Question: I have a 'pe:fluidGrid' within 'p:dataList' wich reads elements from a hashmap.
I used to hava 'ui:repeat' instead of p:dataList butt changed it due to this post: <URL>
My Problem now is: that the inner fluidGrid is not correctly updating its 'var data'.
'''
<p:dataList var="pdi" value="#{FormGenerator.formItems.keySet()}" id="all" varStatus="loop" type="none" >
<p:panel id="panel" header="#{pdi.getFragmentDefinition().getFragmentName()}" style="margin-bottom:1em; width:100%;" >
<pe:fluidGrid id="fluidGrid" value="#{FormGenerator.formItems[pdi]}" var="data"
hGutter="20" vGutter="10" widgetVar="fluidGridWdgt_#{loop.index}" >
#{data.id} #{data.label}
<pe:fluidGridItem type="stringValue" id="txt_">
<div class="dynaFormLabel">
#{data.id}
<p:outputLabel for="txt" value="#{FormGenerator.formItems[pdi].get(data.id).getData().label} _ #{data.id}"/>
</div>
<p:inputText id="txt" value="#{FormGenerator.formItems[pdi].get(data.id).getData().value}"/>
</pe:fluidGridItem>
<pe:fluidGridItem type="integerValue" id="int_">
<div class="dynaFormLabel">
#{data.id}
<p:outputLabel for="int" value="#{FormGenerator.formItems[pdi].get(data.id).getData().label} _ #{data.id}"/>
</div>
<p:spinner id="int" value="#{FormGenerator.formItems[pdi].get(data.id).getData().value}" />
</pe:fluidGridItem>
<pe:fluidGridItem type="dateValue" id="cal_">
<div class="dynaFormLabel">
#{data.id}
<p:outputLabel for="cal" value="#{FormGenerator.formItems[pdi].get(data.id).getData().label} _ #{data.id}"/>
</div>
<p:calendar id="cal" value="#{FormGenerator.formItems[pdi].get(data.id).getData().value}" showOn="button"/>
</pe:fluidGridItem>
</pe:fluidGrid>
</p:panel>
</p:dataList>
'''

Each Panel in the screenshot is created within the p:dataList. As you can see highlighted in red, The second panel starts with the last value of the first panel. The second panel is not complete du to a then occuring index out of bound exception (trying to access the 3rd index in a list of size 2).
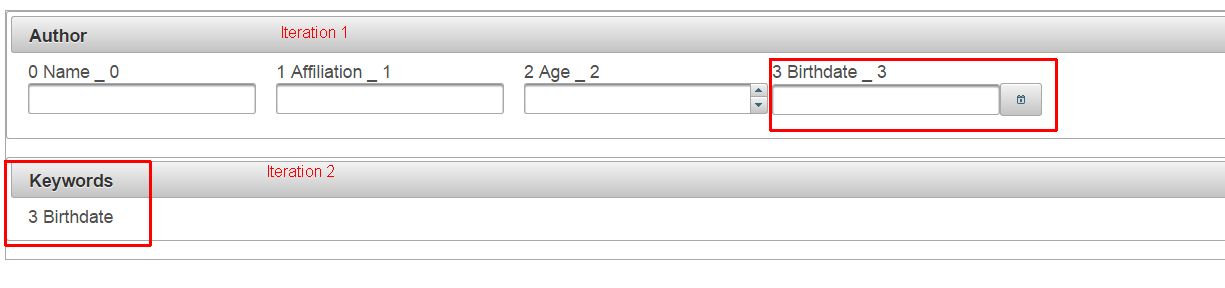
Answer: Apparently all i had to do was change
'#{FormGenerator.formItems[pdi].get(data.id).getData().label}' to
'#{FormGenerator.formItems[pdi][data.id].getData().label}'
Anyone got any insights in what the difference is?